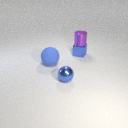
small blue metal sphere to the right of large blue rubber sphere